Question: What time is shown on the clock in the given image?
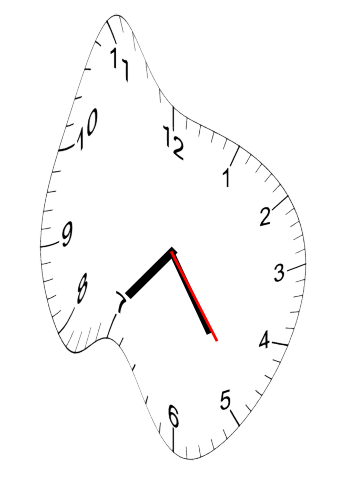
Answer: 07:24:24